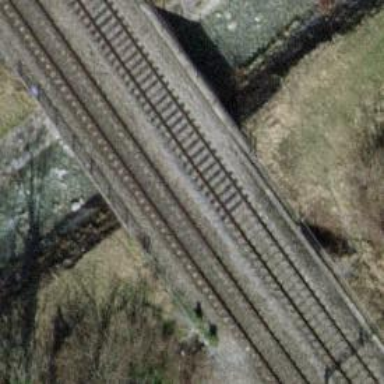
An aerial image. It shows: Bridge with single railway track electrified by contact line.